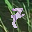
Label: 7